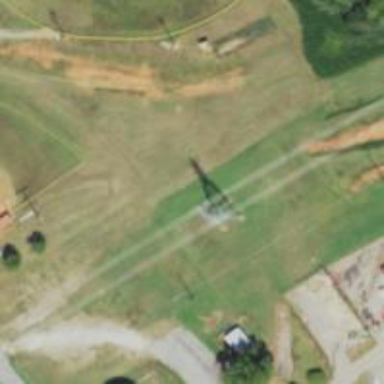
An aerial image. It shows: Lattice structure tower.